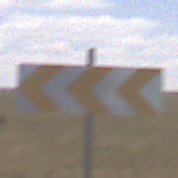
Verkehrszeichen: RichtungstafelnInKurvenGrossRechts
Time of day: Midday
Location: Outdoor (Nature)
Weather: PartlyCloudy
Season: NotSpecified
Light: Natural